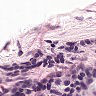
Metastatic tissue present: no